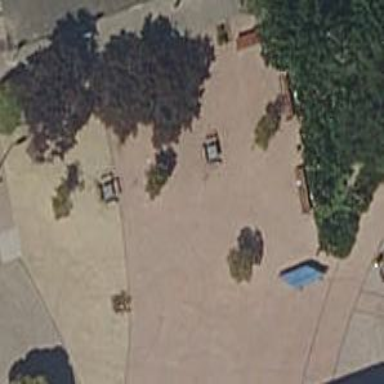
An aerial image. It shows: Picnic table located in leisure land area.